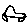
Label: car